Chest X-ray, PA view. Patient: 58 years old, sex M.
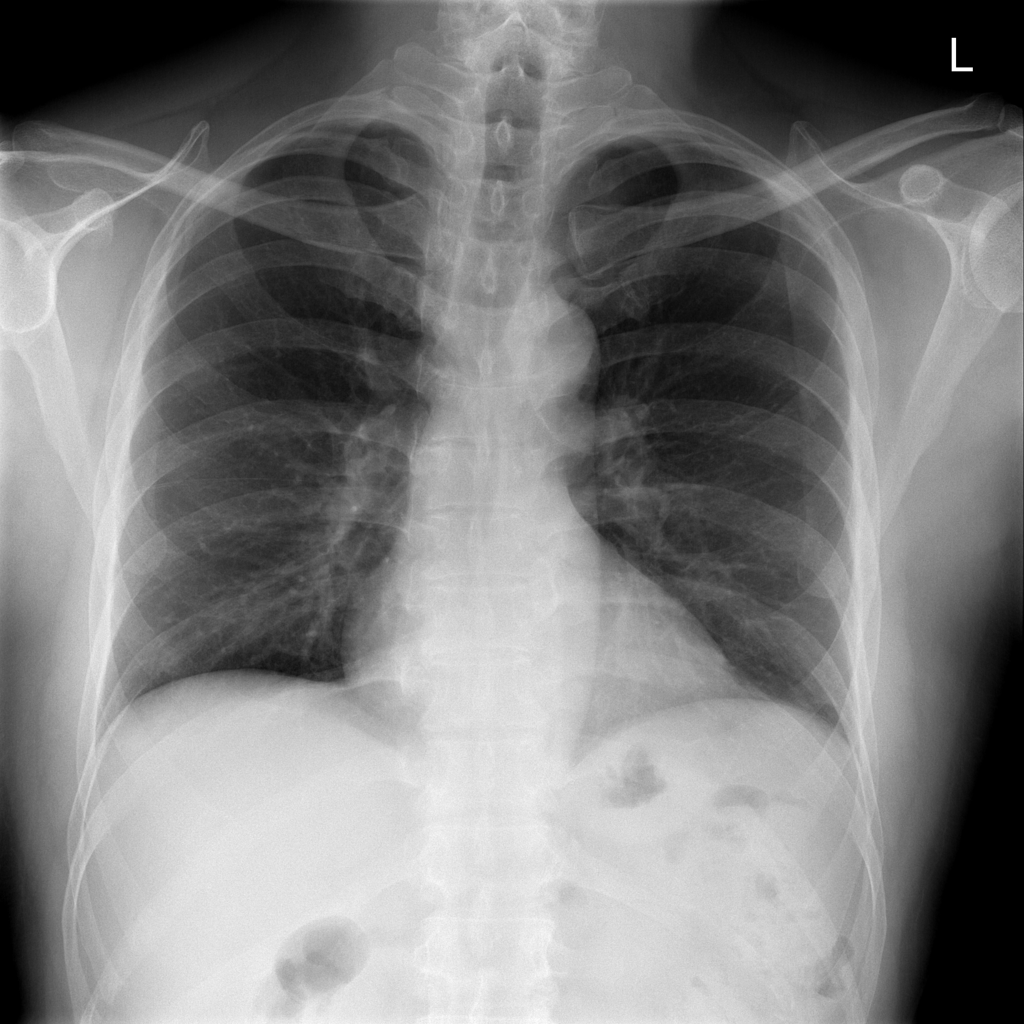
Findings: No Finding